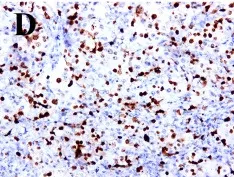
Hisopathological and immunohistochemical examinations. (D) The positive rate of Ki67 is 70.
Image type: pathology (immunostaining)